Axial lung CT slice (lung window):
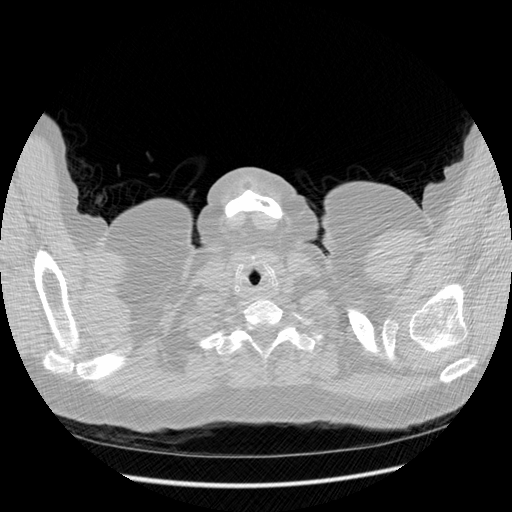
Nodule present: no